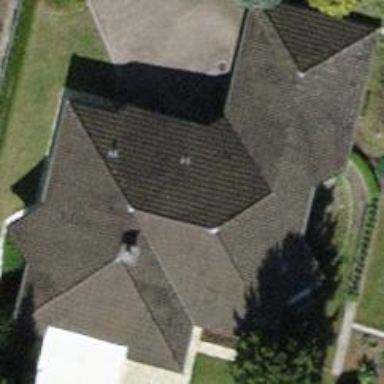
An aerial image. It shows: Detached building with hipped roof.